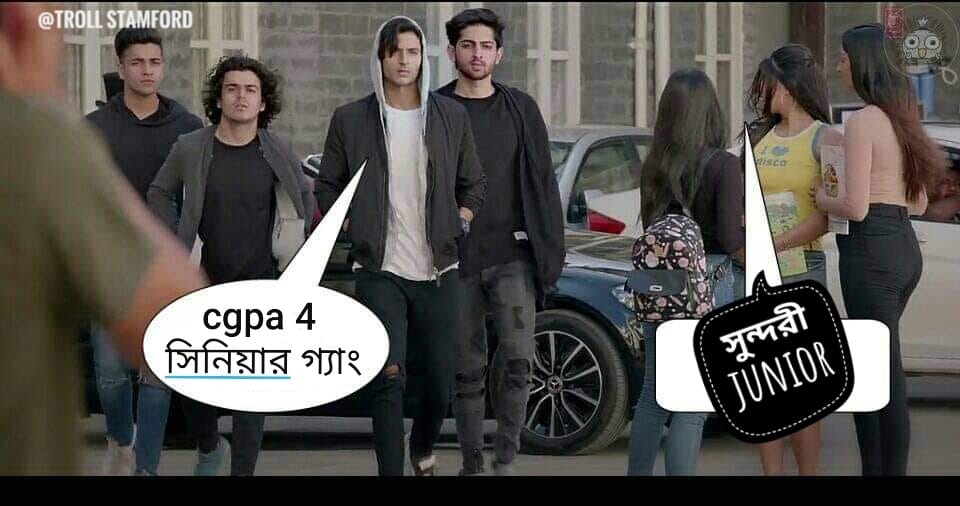
Caption:  cgpa 4  সিনিয়ার গ্যাং    সুন্দরী  JUNIOR
Label: non-hate